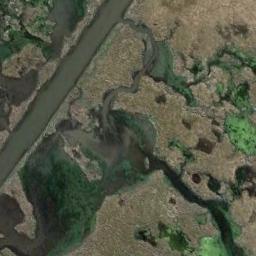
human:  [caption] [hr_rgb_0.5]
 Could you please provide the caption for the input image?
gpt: There are a few brown bare lands in the river in a wetland with sparse green plants on the bare lands .

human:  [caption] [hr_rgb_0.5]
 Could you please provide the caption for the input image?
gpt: The wetland consists of bare land, Green plants, Dry plants and water .

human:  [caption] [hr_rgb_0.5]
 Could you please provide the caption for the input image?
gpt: This wetland has less than ten percent vegetation coverage .

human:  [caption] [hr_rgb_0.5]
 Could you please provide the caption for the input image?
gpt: There are many different areas of water surrounded by wetlands .

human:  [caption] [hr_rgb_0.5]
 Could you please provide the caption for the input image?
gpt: There are much bare land and many water areas on the wetland .